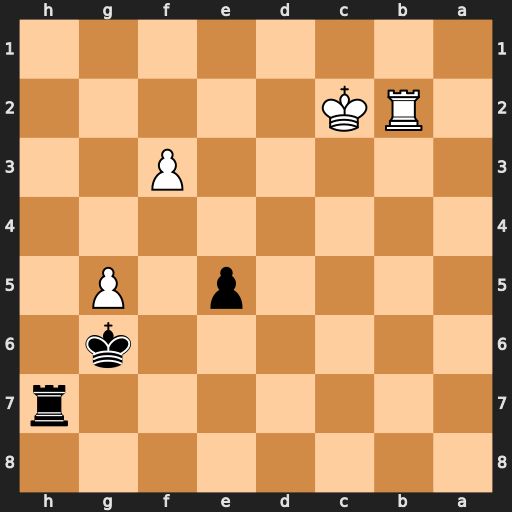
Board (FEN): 8/7r/6k1/4p1P1/8/5P2/1RK5/8
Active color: b
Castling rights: -
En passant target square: -
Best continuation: Rh2+ Kb1 Rxb2+ Kxb2 Kxg5 Kc1 Kf4